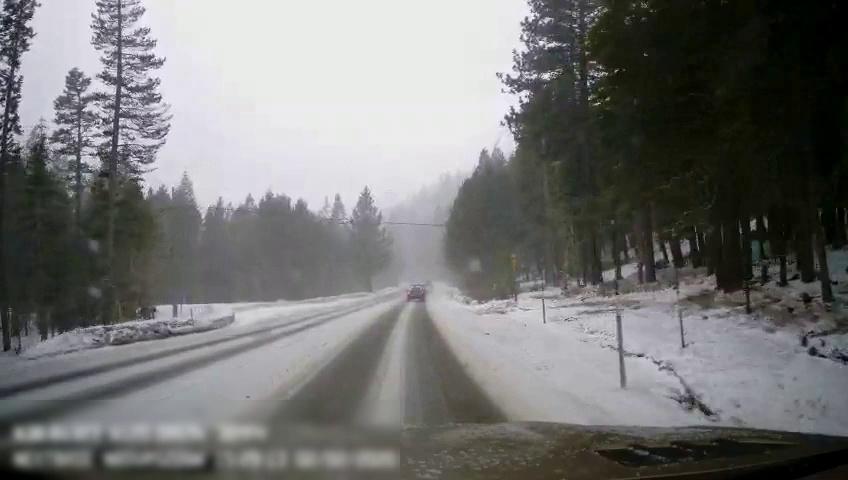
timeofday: Day
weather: Snowy
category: Drivable Space
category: Vehicles | SUV